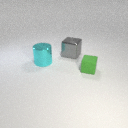
small green rubber cube to the right of large cyan metal cylinder